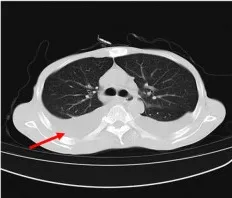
(d and e) Bilateral pleural effusion with no obvious signs of ascites.
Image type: radiology (ct)